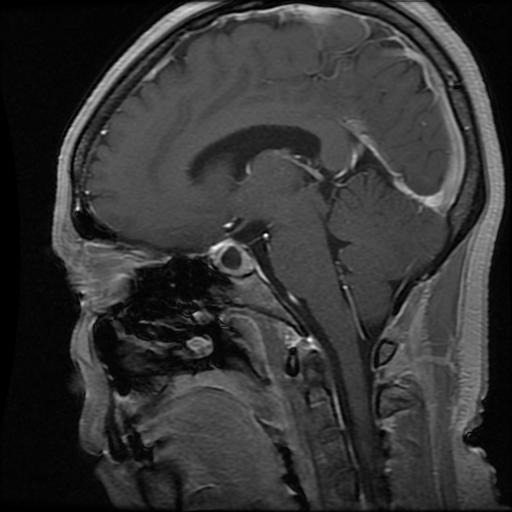
Label: pituitary